Field crop: maize
Growth stage: 1
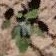
Species: chenopodium